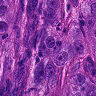
Metastatic tissue present: yes